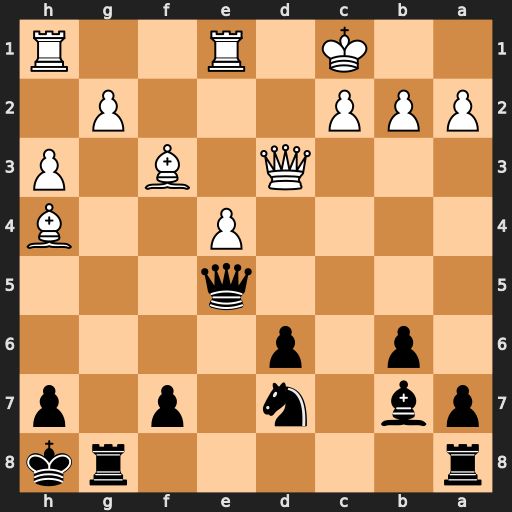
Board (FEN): r5rk/pb1n1p1p/1p1p4/4q3/4P2B/3Q1B1P/PPP3P1/2K1R2R
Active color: b
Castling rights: -
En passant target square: -
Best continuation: Qf4+ Kb1 Qxh4